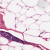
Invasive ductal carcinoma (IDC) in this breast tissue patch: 0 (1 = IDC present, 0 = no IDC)